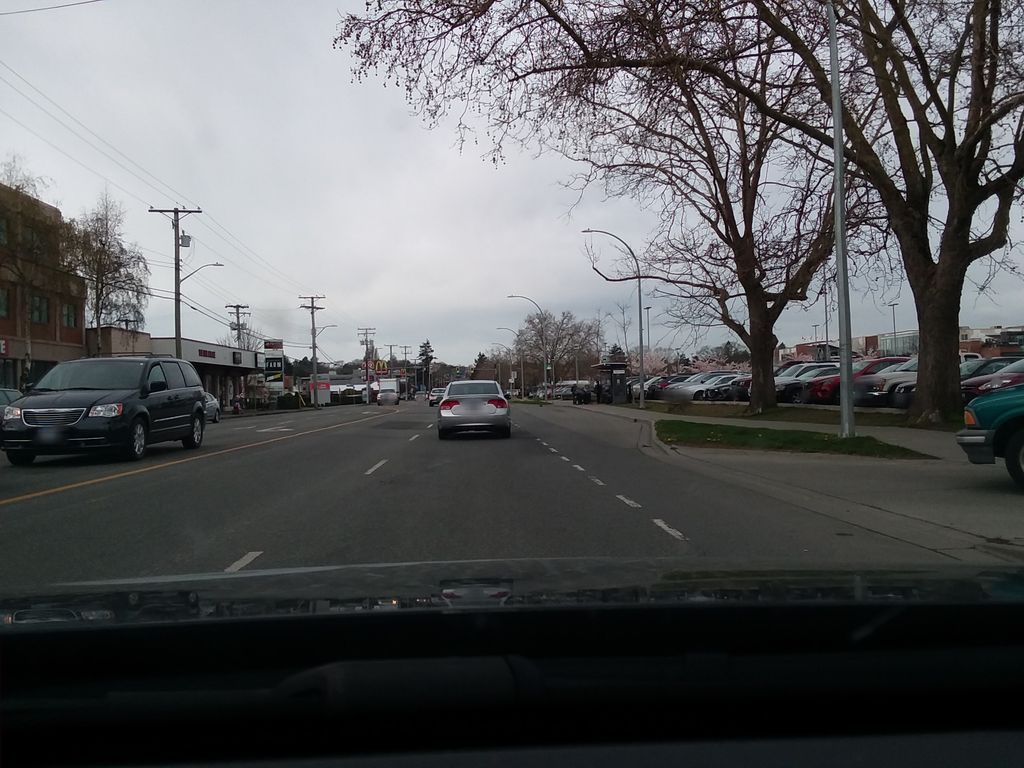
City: victoria